Identify the alterations between these two images.
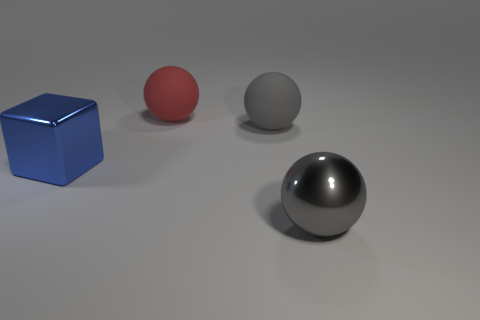
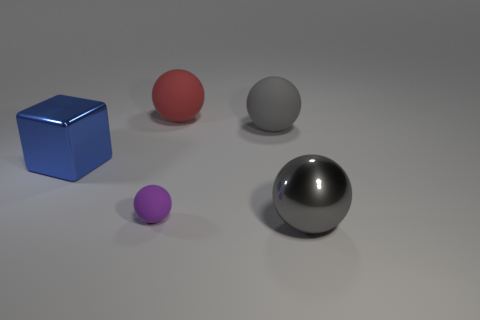
the tiny rubber object has been newly placed
the small purple rubber object has appeared
the purple thing has been newly placed
the small purple matte sphere that is in front of the cube has appeared
the tiny purple rubber object has been added
the tiny purple matte ball that is in front of the big gray rubber ball has been added
the small purple matte sphere on the left side of the red object has been added